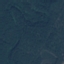
Label: Forest